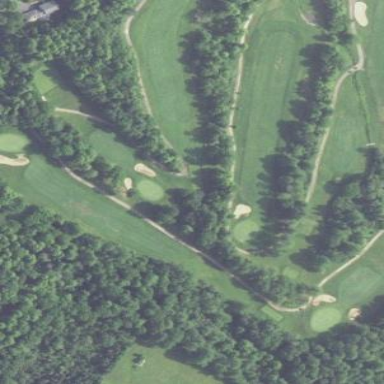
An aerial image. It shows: Scenic golf fairway.